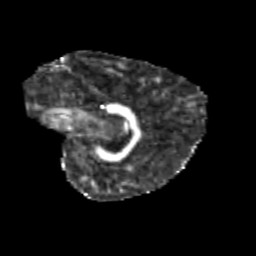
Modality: FA
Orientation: sagittal
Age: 9
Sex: female
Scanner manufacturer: siemens
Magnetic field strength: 3 T
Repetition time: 3.8 s
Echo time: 0.07 s